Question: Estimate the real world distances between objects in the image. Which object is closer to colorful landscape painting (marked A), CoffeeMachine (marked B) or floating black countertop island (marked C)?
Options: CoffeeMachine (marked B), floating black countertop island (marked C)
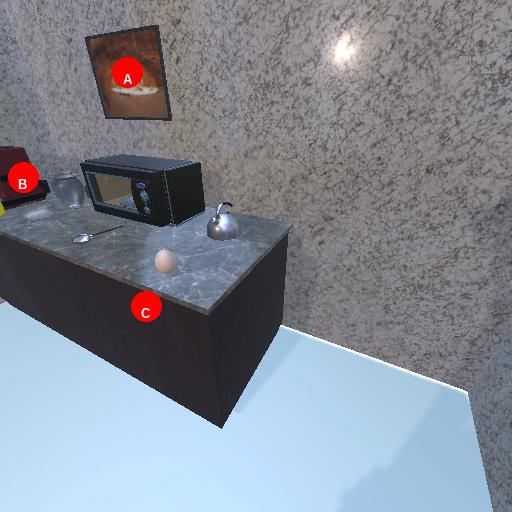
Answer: CoffeeMachine (marked B)